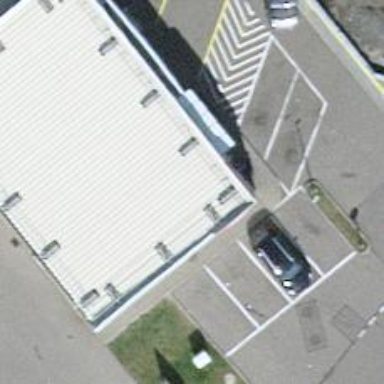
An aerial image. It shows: Toilets.